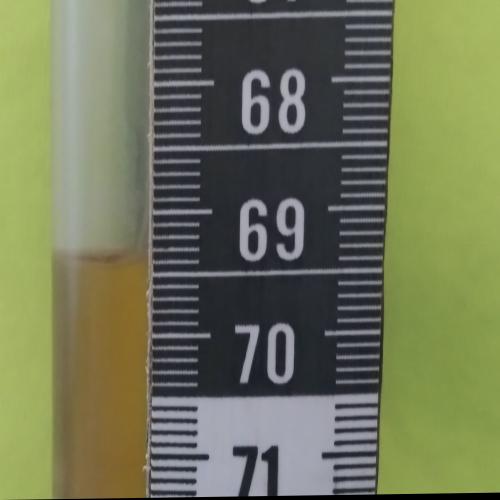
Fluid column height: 69.3 cm